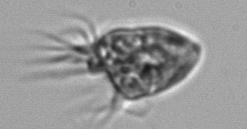
Label: Strombidium_morphotype1